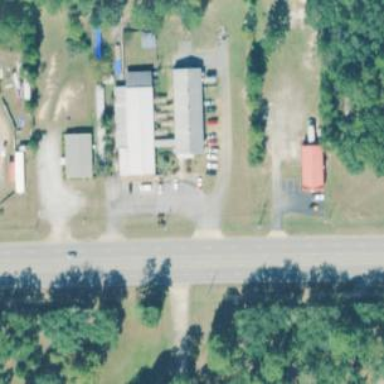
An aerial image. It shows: Animal shelter.